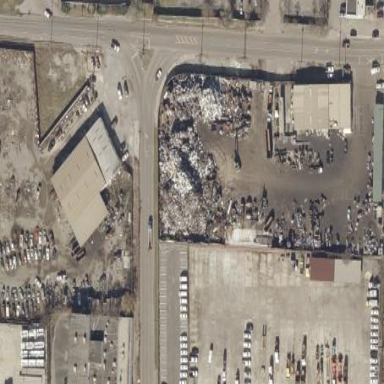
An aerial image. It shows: Scrap yard situated in industrial area.